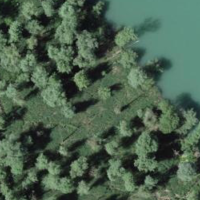
EUNIS habitat code: 43
Species observed at this site:
Corvus corone
Alcedo atthis
Bucephala clangula
Aegithalos caudatus
Sylvia atricapilla
Spinus spinus
Poecile palustris
Larus michahellis
Cygnus olor
Ardea alba
Erithacus rubecula
Cuculus canorus
Dryocopus martius
Tringa glareola
Phoenicurus ochruros
Phoenicurus phoenicurus
Corvus corax
Tringa nebularia
Periparus ater
Tringa ochropus
Cyanistes caeruleus
Sturnus vulgaris
Chloris chloris
Troglodytes troglodytes
Passer domesticus
Pandion haliaetus
Mareca penelope
Passer montanus
Turdus merula
Circus aeruginosus
Spatula clypeata
Mareca strepera
Hirundo rustica
Mergus merganser
Milvus milvus
Milvus migrans
Turdus pilaris
Regulus regulus
Cinclus cinclus
Coccothraustes coccothraustes
Phylloscopus trochilus
Motacilla alba
Tachybaptus ruficollis
Certhia brachydactyla
Podiceps cristatus
Actitis hypoleucos
Turdus philomelos
Fulica atra
Anas crecca
Emberiza citrinella
Anthus spinoletta
Dendrocopos major
Turdus viscivorus
Buteo buteo
Anthus pratensis
Gallinago gallinago
Chroicocephalus ridibundus
Phylloscopus collybita
Luscinia megarhynchos
Gallinula chloropus
Dendrocoptes medius
Pica pica
Sitta europaea
Garrulus glandarius
Falco tinnunculus
Picus viridis
Ficedula hypoleuca
Motacilla cinerea
Anas platyrhynchos
Alopochen aegyptiaca
Linaria cannabina
Aythya ferina
Streptopelia decaocto
Accipiter gentilis
Picus canus
Aythya fuligula
Fringilla coelebs
Regulus ignicapilla
Carduelis carduelis
Columba palumbus
Phalacrocorax carbo
Dryobates minor
Fringilla montifringilla
Parus major
Columba oenas
Accipiter nisus
Oxyura leucocephala